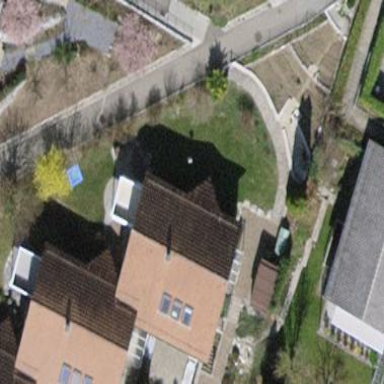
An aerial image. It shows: Building with tiled roof.